The plot shows how the frequency content of a bearing vibration signal evolves over time (STFT spectrogram). Classify the bearing condition as one of: normal, inner_race, outer_race, ball.
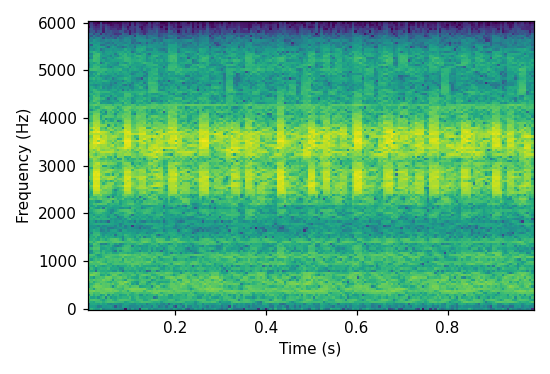
Answer: inner_race